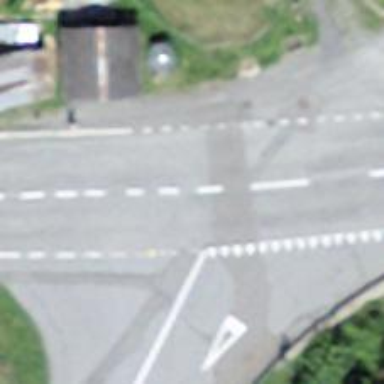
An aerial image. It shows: Bus stop with stop position for public transport.